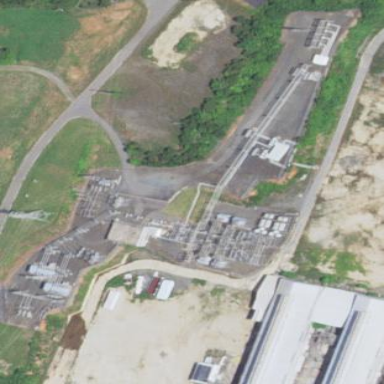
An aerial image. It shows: Industrial substation surrounded by fence.